Question: I'm using Jenkins with the Doxygen Plugin.
When I generate the documentation of my project, doxygen generates a make.bat to convert a latex file to a pdf file.
When I run the make.bat by myself or the documentation is small (< 30mb), everything works fine. The Problem starts when I generate a documentation for a big project (pdf > 60mb). I execute make.bat in Jenkins with :
Call /wait make.bat
But jenkins just jumps to the next batch command when the pdf is around 30mb and then the pdf gets deleted.
Any solutions for this, that my make.bat is running properly ?
I don't get any errors

EDIT:
The command pdflatex should generate the pdf file, but Jenkins just jumps to the next command. Like i said before, when i generate a smaller document or i do it manually by clicking the make.bat, everything works fine
'''
set Dir_Old=%cd%
cd /D %~dp0
del /s /f *.ps *.dvi *.aux *.toc *.idx *.ind *.ilg *.log *.out *.brf *.blg *.bbl refman.pdf
pdflatex refman
echo ----
makeindex refman.idx
echo ----
pdflatex refman
setlocal enabledelayedexpansion
set count=8
:repeat
set content=X
for /F "tokens=*" %%T in ( 'findstr /C:"Rerun LaTeX" refman.log' ) do set content="%%~T"
if !content! == X for /F "tokens=*" %%T in ( 'findstr /C:"Rerun to get cross-references right" refman.log' ) do set content="%%~T"
if !content! == X goto :skip
set /a count-=1
if !count! EQU 0 goto :skip
echo ----
pdflatex refman
goto :repeat
:skip
endlocal
makeindex refman.idx
pdflatex refman
cd /D %Dir_Old%
set Dir_Old=
'''
'''
C:uild_server\Jenkins\workspace\project>exit 0
[project] $ cmd /c call C:\Windows\TEMP\jenkins4374423821016124850.bat
C:uild_server\Jenkins\workspace\project>set latex_make_path=Build_Gen\latex\
C:uild_server\Jenkins\workspace\project>Build_Gen\latex\make.bat
C:uild_server\Jenkins\workspace\project>set Dir_Old=C:uild_server\Jenkins\workspace\project
C:uild_server\Jenkins\workspace\project>cd /D C:uild_server\Jenkins\workspace\project\Build_Gen\latex\
C:uild_server\Jenkins\workspace\project\Build_Gen\latex>del /s /f *.ps *.dvi *.aux *.toc *.idx *.ind *.ilg *.log *.out *.brf *.blg *.bbl refman.pdf
Could Not Find C:uild_server\Jenkins\workspace\project\Build_Gen\latex\*.ps
C:uild_server\Jenkins\workspace\project\Build_Gen\latex>pdflatex refman
This is pdfTeX, Version 3.<PHONE>-2.6-1.40.17 (MiKTeX 2.9.6100 64-bit)
entering extended mode
(refman.tex
LaTeX2e <2016/03/31> patch level 3
Babel <3.9r> and hyphenation patterns for 75 language(s) loaded.
C:uild_server\Jenkins\workspace\project\Build_Gen\latex>echo ----
----
C:uild_server\Jenkins\workspace\project\Build_Gen\latex>makeindex refman.idx
This is makeindex, version 2.15 [MiKTeX 2.9.6100 64-bit] (kpathsea + Thai support).
Scanning input file refman.idx...............................................done (43730 entries accepted, 716 rejected).
Sorting entries.........................................................................................................................................................................................................................................................................................................................................................................................................................................................................................................done (728591 comparisons).
Generating output file refman.ind...............................................done (73598 lines written, 0 warnings).
Output written in refman.ind.
Transcript written in refman.ilg.
C:uild_server\Jenkins\workspace\project\Build_Gen\latex>echo ----
----
C:uild_server\Jenkins\workspace\project\Build_Gen\latex>pdflatex refman
This is pdfTeX, Version 3.<PHONE>-2.6-1.40.17 (MiKTeX 2.9.6100 64-bit)
entering extended mode
(refman.tex
LaTeX2e <2016/03/31> patch level 3
Babel <3.9r> and hyphenation patterns for 75 language(s) loaded.
C:uild_server\Jenkins\workspace\project\Build_Gen\latex>setlocal enabledelayedexpansion
C:uild_server\Jenkins\workspace\project\Build_Gen\latex>set count=8
C:uild_server\Jenkins\workspace\project\Build_Gen\latex>set content=X
C:uild_server\Jenkins\workspace\project\Build_Gen\latex>for /F "tokens=*" %T in ('findstr /C:"Rerun LaTeX" refman.log') do set content="%~T"
C:uild_server\Jenkins\workspace\project\Build_Gen\latex>if !content! == X for /F "tokens=*" %T in ('findstr /C:"Rerun to get cross-references right" refman.log') do set content="%~T"
C:uild_server\Jenkins\workspace\project\Build_Gen\latex>if !content! == X goto :skip
C:uild_server\Jenkins\workspace\project\Build_Gen\latex>endlocal
C:uild_server\Jenkins\workspace\project\Build_Gen\latex>makeindex refman.idx
This is makeindex, version 2.15 [MiKTeX 2.9.6100 64-bit] (kpathsea + Thai support).
Scanning input file refman.idx..................done (14522 entries accepted, 0 rejected).
Sorting entries.....................................................................................................................................................done (218967 comparisons).
Generating output file refman.ind..................done (20218 lines written, 0 warnings).
Output written in refman.ind.
Transcript written in refman.ilg.
C:uild_server\Jenkins\workspace\project\Build_Gen\latex>pdflatex refman
This is pdfTeX, Version 3.<PHONE>-2.6-1.40.17 (MiKTeX 2.9.6100 64-bit)
entering extended mode
(refman.tex
LaTeX2e <2016/03/31> patch level 3
Babel <3.9r> and hyphenation patterns for 75 language(s) loaded.
'''
The big pdf should be created here...but nothing happens
'''
C:uild_server\Jenkins\workspace\project\Build_Gen\latex>cd /D C:uild_server\Jenkins\workspace\project
C:uild_server\Jenkins\workspace\project>set Dir_Old=
[project] $ cmd /c call C:\Windows\TEMP\jenkins8022177968622333670.bat
'''
Solution:
copy the make.bat into your jenkins bat. Change the directories and path if needed and add --pool-size=<PHONE> after every pdflatex refman command.
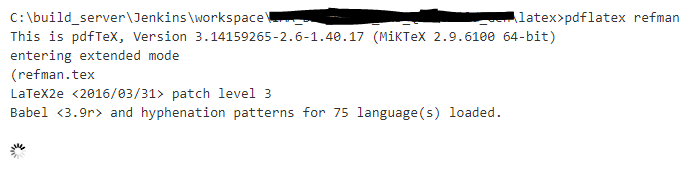
Answer: copy the make.bat into your jenkins bat. Change the directories and path if needed and add --pool-size=<PHONE> after every pdflatex refman command.